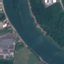
Land use / land cover class: River